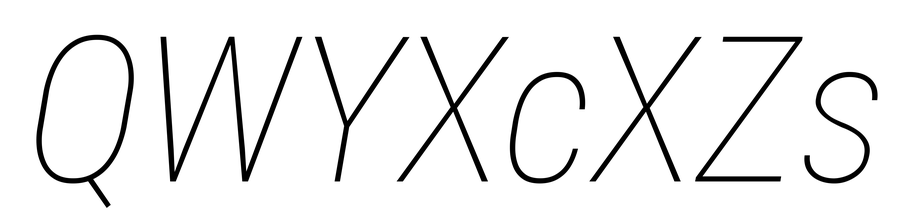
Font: Roboto-Italic_Condensed_Thin_Italic